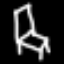
Label: chair